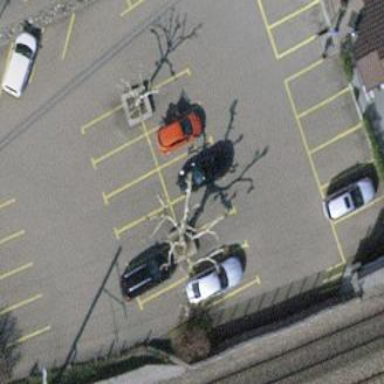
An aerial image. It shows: Parking area with surface.